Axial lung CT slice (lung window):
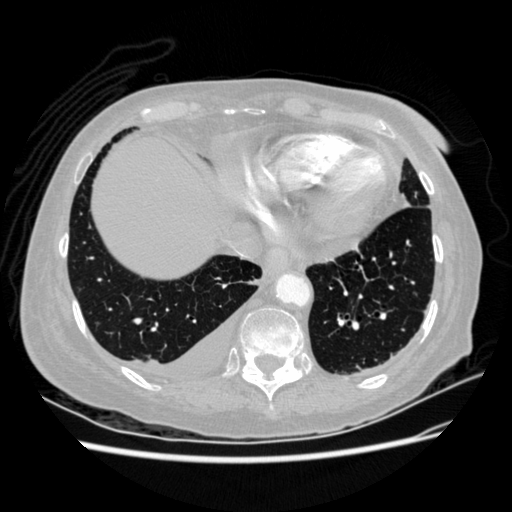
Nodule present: no